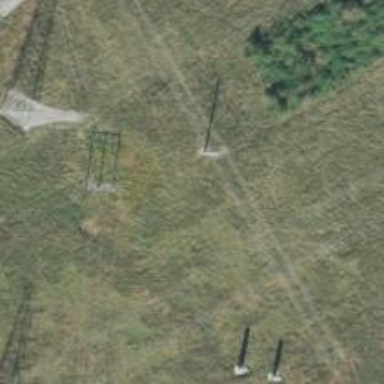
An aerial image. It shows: Power tower.